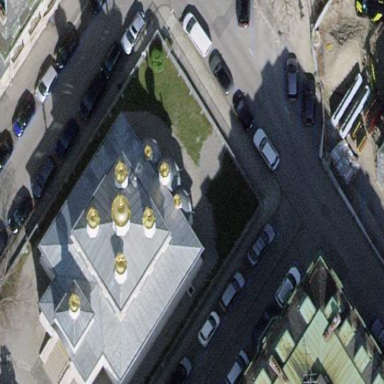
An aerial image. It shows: Building that serves as place of worship.